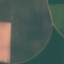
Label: AnnualCrop